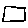
Label: square